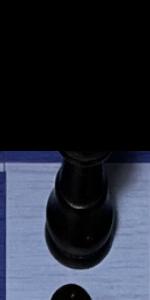
Label: King_Black